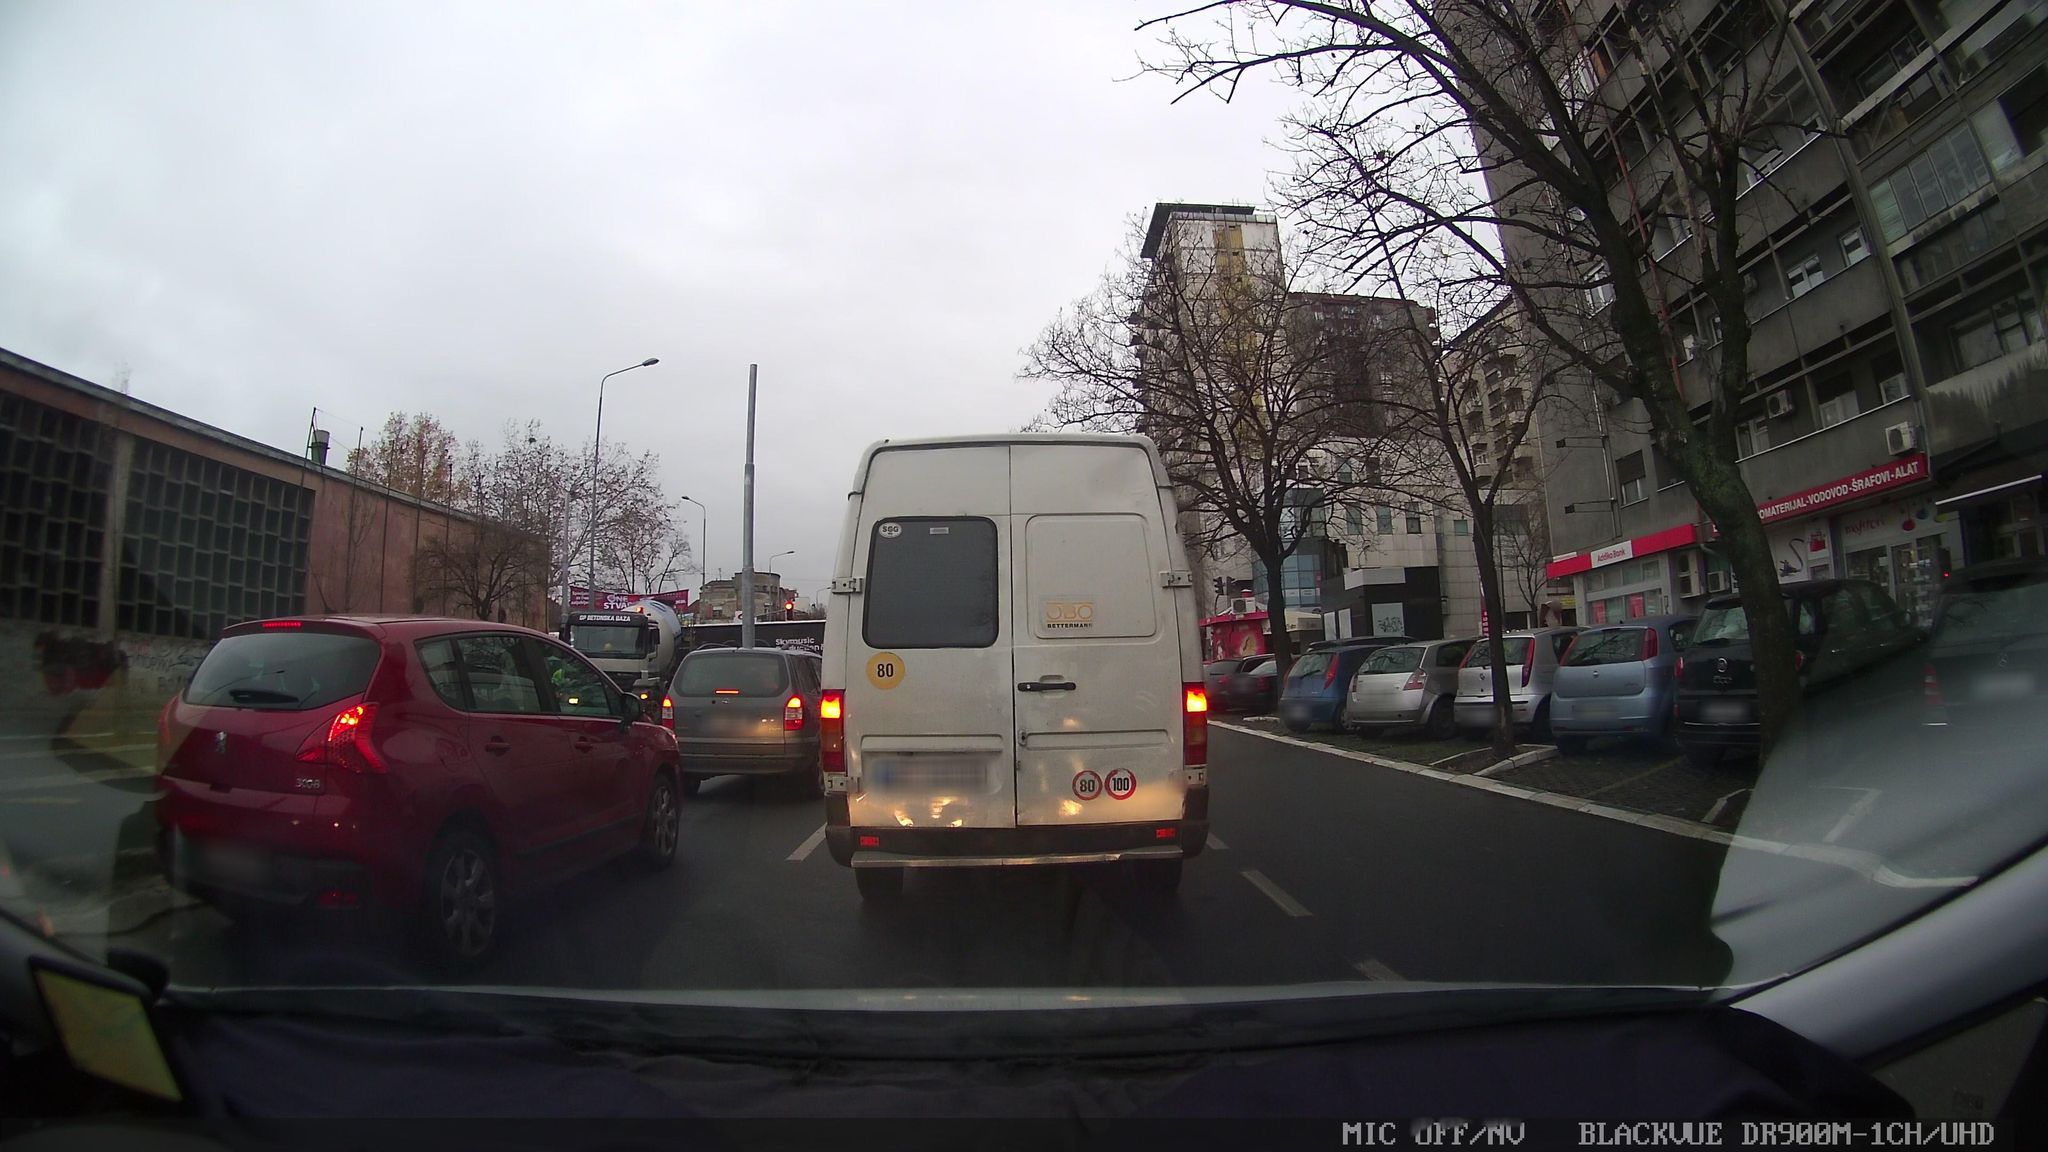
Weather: rainy
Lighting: dusk/dawn
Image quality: good
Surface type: driving surface
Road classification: tertiary
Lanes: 2
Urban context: urban centre
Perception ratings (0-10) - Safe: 2.31, Lively: 5.58, Beautiful: 2.95, Boring: 4.02, Depressing: 2.09, Wealthy: 2.34